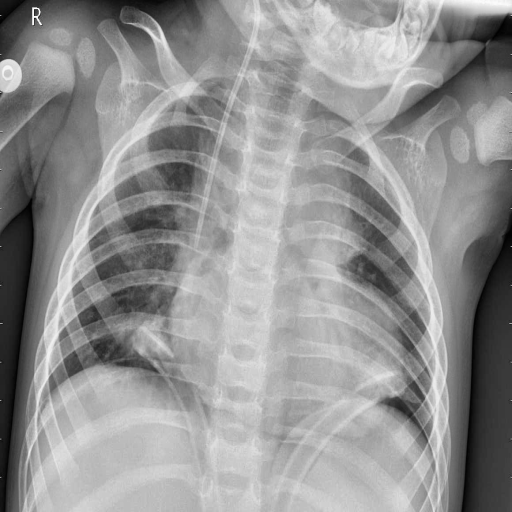
Finding: PNEUMONIA